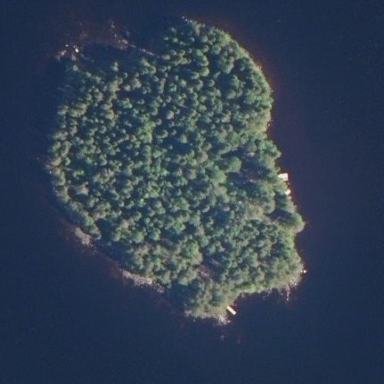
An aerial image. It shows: Islet.